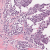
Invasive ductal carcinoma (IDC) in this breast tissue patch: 1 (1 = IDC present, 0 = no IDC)